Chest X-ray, PA view. Patient: 64 years old, sex F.
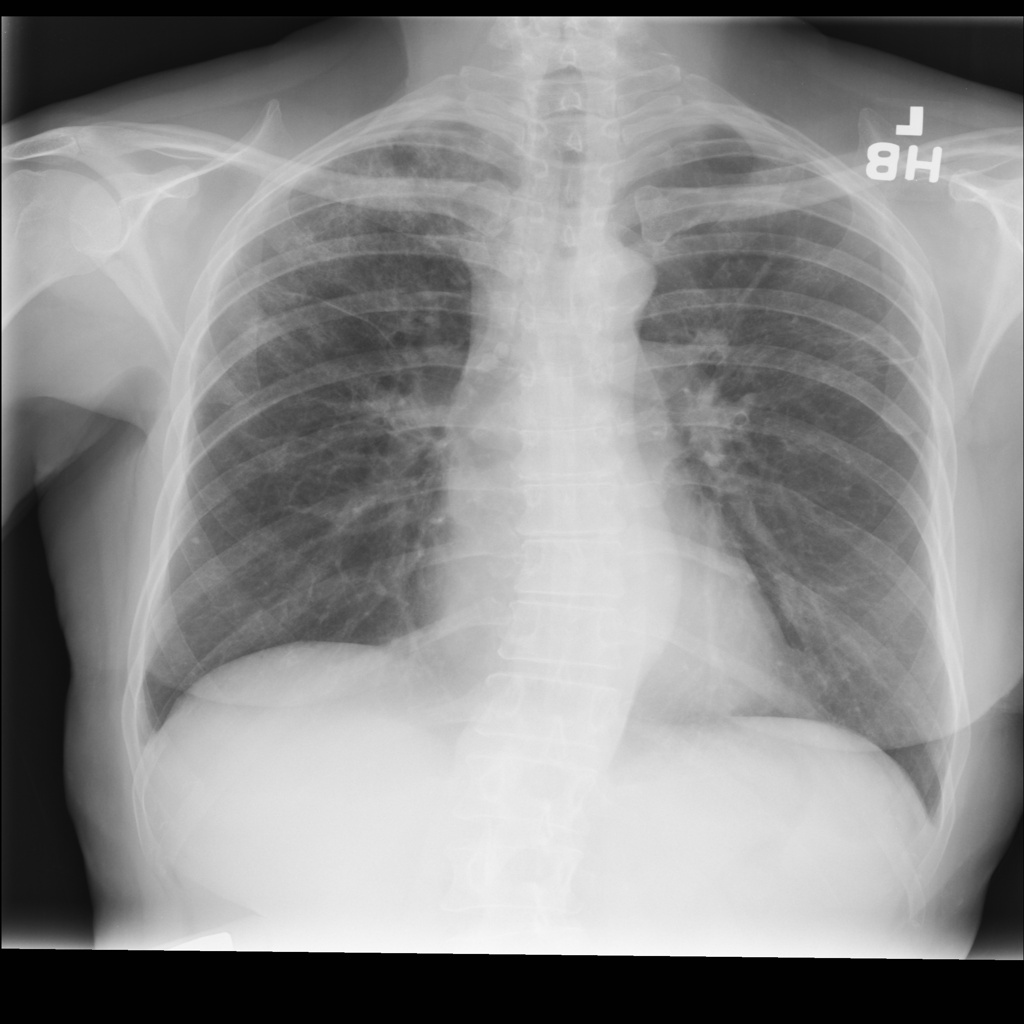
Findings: No Finding